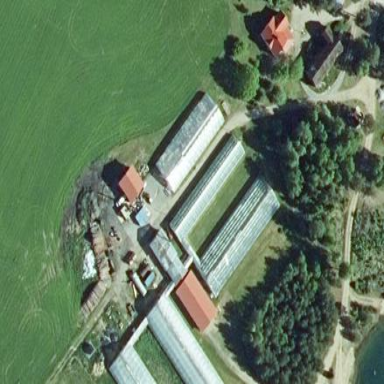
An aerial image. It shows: Farmyard in rural farm setting.